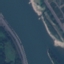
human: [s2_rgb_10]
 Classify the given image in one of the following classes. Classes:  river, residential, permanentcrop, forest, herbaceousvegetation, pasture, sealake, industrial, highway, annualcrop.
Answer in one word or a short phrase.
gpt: River